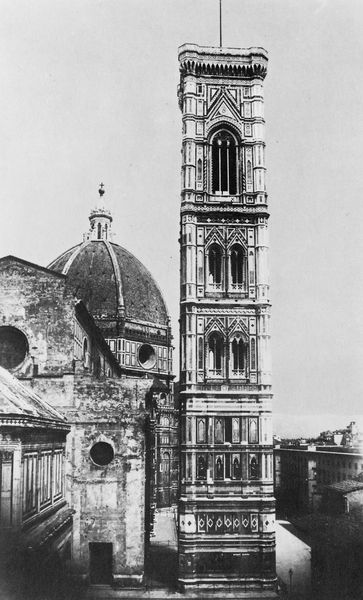
Titel: Der Dom mit der alten Vorderseite
Künstler: Gebrüder Alinari
Schlagwörter: himmel, schatten, kirchturm, stadt, fenster, laterne, marmor, säulen, tür, blick, dach, gebäude, hochformat, spitze, häuser, kirche, schlank, gotik, renaissance, rund, turm, ansicht, bogen, fassade, italien, giebel, mauer, ziegel, kuppel, verkleidung, hoch, zinnen, foto, fotografie, photographie, glockenturm, dom, rippen, rom, photo, öffnung, gesims, glocke, rundfesnter, gotisch, florenz, gothik, fotographie, glocken, campanile, basilika, basilica, brunelleschi, piazza, eckansicht, schallöffnung, inkrustation, alte sakristai, brunelleschi kuppel, camapnile, giotto turm, sakristai, schuppenziegel